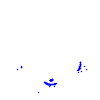
Particle: pion